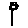
Label: flower